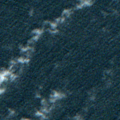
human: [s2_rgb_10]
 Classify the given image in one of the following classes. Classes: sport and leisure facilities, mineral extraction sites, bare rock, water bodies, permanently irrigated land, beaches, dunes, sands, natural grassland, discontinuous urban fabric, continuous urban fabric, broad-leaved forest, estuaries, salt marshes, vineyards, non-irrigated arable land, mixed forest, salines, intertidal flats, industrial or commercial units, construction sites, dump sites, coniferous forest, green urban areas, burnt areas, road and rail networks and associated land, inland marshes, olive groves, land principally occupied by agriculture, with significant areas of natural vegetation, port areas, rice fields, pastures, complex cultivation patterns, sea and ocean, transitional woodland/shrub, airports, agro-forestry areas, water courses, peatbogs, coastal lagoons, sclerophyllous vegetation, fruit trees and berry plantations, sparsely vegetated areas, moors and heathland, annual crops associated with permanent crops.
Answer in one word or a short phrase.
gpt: sea and ocean